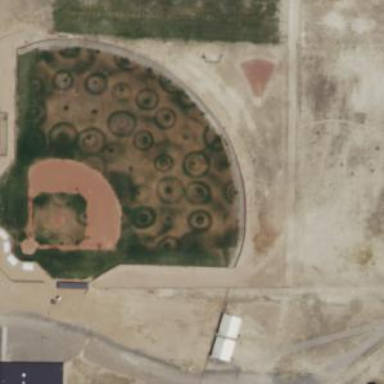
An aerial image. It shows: Baseball pitch for leisure and sports activities.